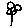
Label: flower